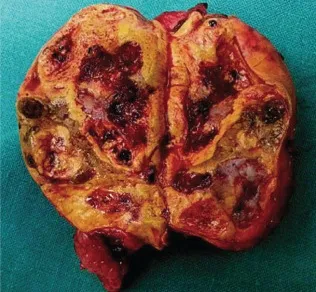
Characteristics of primary adrenal cortex tumor. (C) Surgical removal of adrenal cortex tumor.
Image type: medical_photograph (other_medical_photograph)